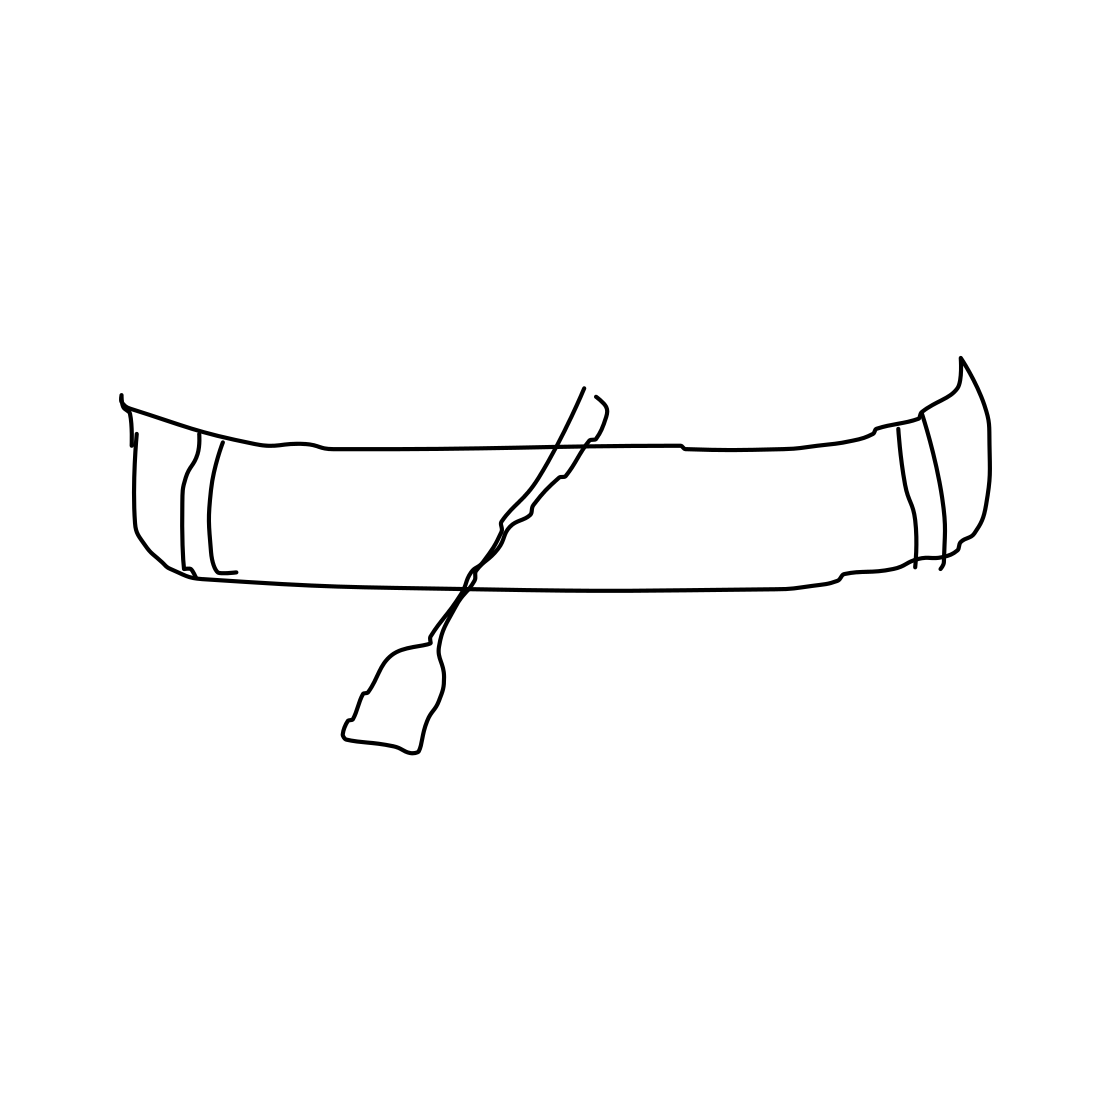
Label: canoe